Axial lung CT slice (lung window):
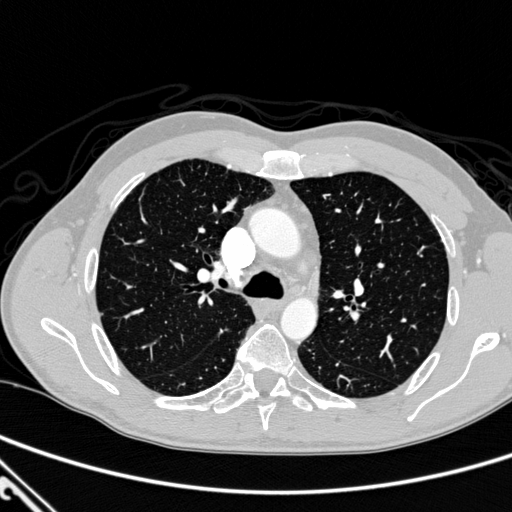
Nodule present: no